Field crop: maize
Growth stage: 1
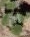
Species: chenopodium